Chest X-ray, PA view. Patient: 62 years old, sex M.
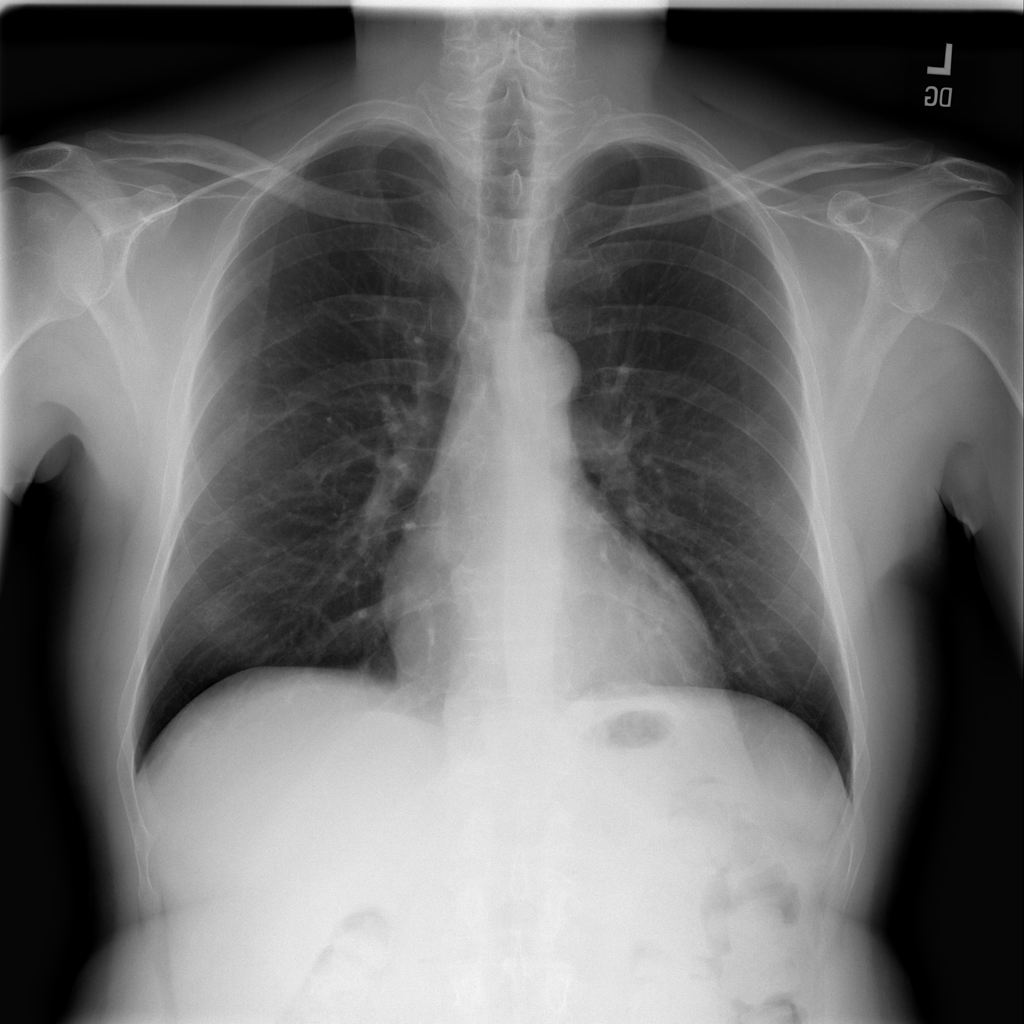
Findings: No Finding